Question: I am currently working on an implementation of the game Risk. In my Board class which constructs the countries, continents, and their adjacencies, I am reading in three different text files. When I construct a new continent, its' constructor expects the following
(String name, int bonusArmies , ArrayList memberCountries).
Now, I am using a Scanner to read from a text file that is organized as so,
The name, bonus army that it has, and the rest on each line is its member countries.
North America,5,Alaska,Alberta,Central America,Eastern United States,Greenland,Northwest Territory,Ontario,Quebec,Western United States
South America,2,Argentina,Brazil,Venezuela
Europe,5,Great Britain,Iceland,Northern Europe,Scandinavia,Southern Europe,Ukraine,Western Europe
Africa,3,Congo,East Africa,Egypt,Madagascar,North Africa,South Africa
Asia,7,Afghanistan,China,India,Irkutsk,Japan,Kamchatka,Middle East,Mongolia,Siam,Siberia,Ural,Yakutsk
Australia,2,Eastern Australia,Indonesia,LotR,New Guinea,Western Australia
I know I need to set a delimiter for Scanner which I have tried multiple approaches but, to no avail.Here is an example of what I tried for creating the Continents hashmap.
'''
public void createContinents()
{
Scanner inputTwo = new Scanner( new File( "continents.txt");
while( inputTwo.hasNext()) //continues to create and add countries until their are none next
{
String line = inputTwo.nextLine(); //stores the entire line
Scanner lineScan = new Scanner( line); //passes the entire line into Scanner
lineScan.useDelimiter(","); //sets the Scanner's delimiter pattern
String name = inputTwo.next(); //stores the first String which is the name of the current continent being created
System.out.println( " the name is" + name);
int bonusArmies = inputTwo.nextInt(); //stores the second String which is casted into an int for the continent bonus armies
System.out.println(" the number of bonus armies is" + bonusArmies);
ArrayList<Country> memberCountries = new ArrayList<Country>(); //creates an arraylist to hold the member countries of current continent
while( inputTwo.hasNext()) //goes through the rest of the line to add the member countries until it reaches the end of the line
{
memberCountries.add( countries.get(inputTwo.next()));//gets string name of country and pass it as key to store into temp arraylist of countries
System.out.println( "the member countries" + memberCountries);
}
continent = new Continent( name, bonusArmies, memberCountries); //creates continent
continents.put(name , continent); //associates a key to the current continent
}
inputTwo.close();
}
'''

This is the text that is in that image.
'''
PS C:\Users\repti_000\desktop\risk\homeworks2120\game> java BoardTester
the name is
SouthAmerica,2,Argentina,Brazil,Venezuela
Exception in thread "main" java.util.InputMismatchException
at java.util.Scanner.throwFor(Unknown Source)
at java.util.Scanner.next(Unknown Source)
at java.util.Scanner.nextInt(Unknown Source)
at java.util.Scanner.nextInt(Unknown Source)
at Board.createContinents(Board.java:66)
at Board.loadBoard(Board.java:141)
at Board.<init>(Board.java:27)
at BoardTester.main(BoardTester.java:7)
PS C:\Users\repti_000\desktop\risk\homeworks2120\game>
'''
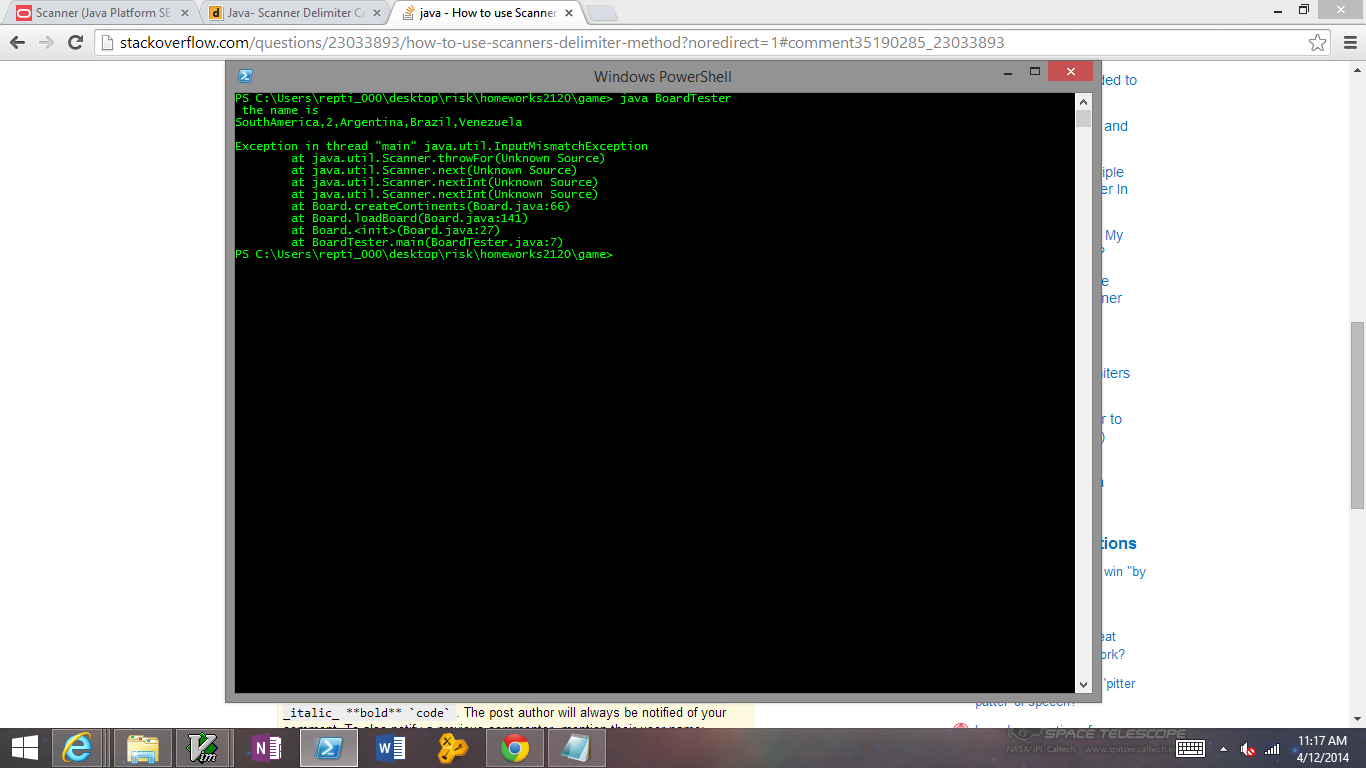
Answer: I renamed the scanners and some variables to be clearer and added a few comments with CHANGED to it. I wonder why your hashmap continents looks like continents(name, continent) whilst your store the name of a continent (as you give it with the constructor). Using continent.getName() seems like a better practice.
As pointed out by Sir RotN, you used the wrong scanner and your names were unclear indeed. Try to keep your variable names a bit clearer, it should help time.
'''
public void createContinents() {
// Scan the continents.txt file
Scanner worldScan = new Scanner( new File( "continents.txt");
// While worldScan has a next line, run loop
// CHANGED: not hasNext(), but hasNextLine()
while( worldScan.hasNextLine()) {
// Create a scanner for the selected line in worldScan
String continentLine = inputTwo.nextLine();
Scanner continentScan = new Scanner(continentLine);
continentScan.useDelimiter(",");
// Grab the continent from the scanner
String name = continentScan.next();
System.out.println( " the continent name is" + name);
// Grab the armies from the scanner
// CHANGED: you read it out as a string, not as an int
int bonusArmies = Integer.toString(continentScan.next());
System.out.println(" the number of bonus armies is" + bonusArmies);
// Instantiate loop variable countries
ArrayList<Country> memberCountries = new ArrayList<Country>();
while( continentScan.hasNext()) {
memberCountries.add(countries.get(continentScan.next()));
System.out.println( "the member countries" + memberCountries);
}
// Instantiate loop variable continent
Continent continent = new Continent( name, bonusArmies, memberCountries);
// Add continent to the hashmap
continents.put(name,continent);
continentScan.close();
}
worldScan.close();
}
'''